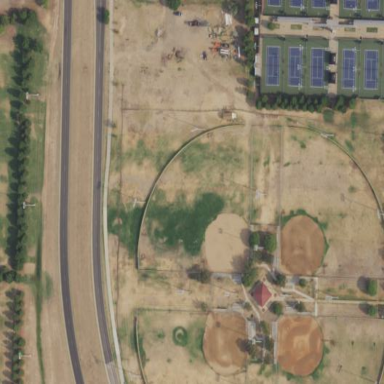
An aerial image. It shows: Sports centre specializing in softball within leisure land.